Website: walmart
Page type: cart
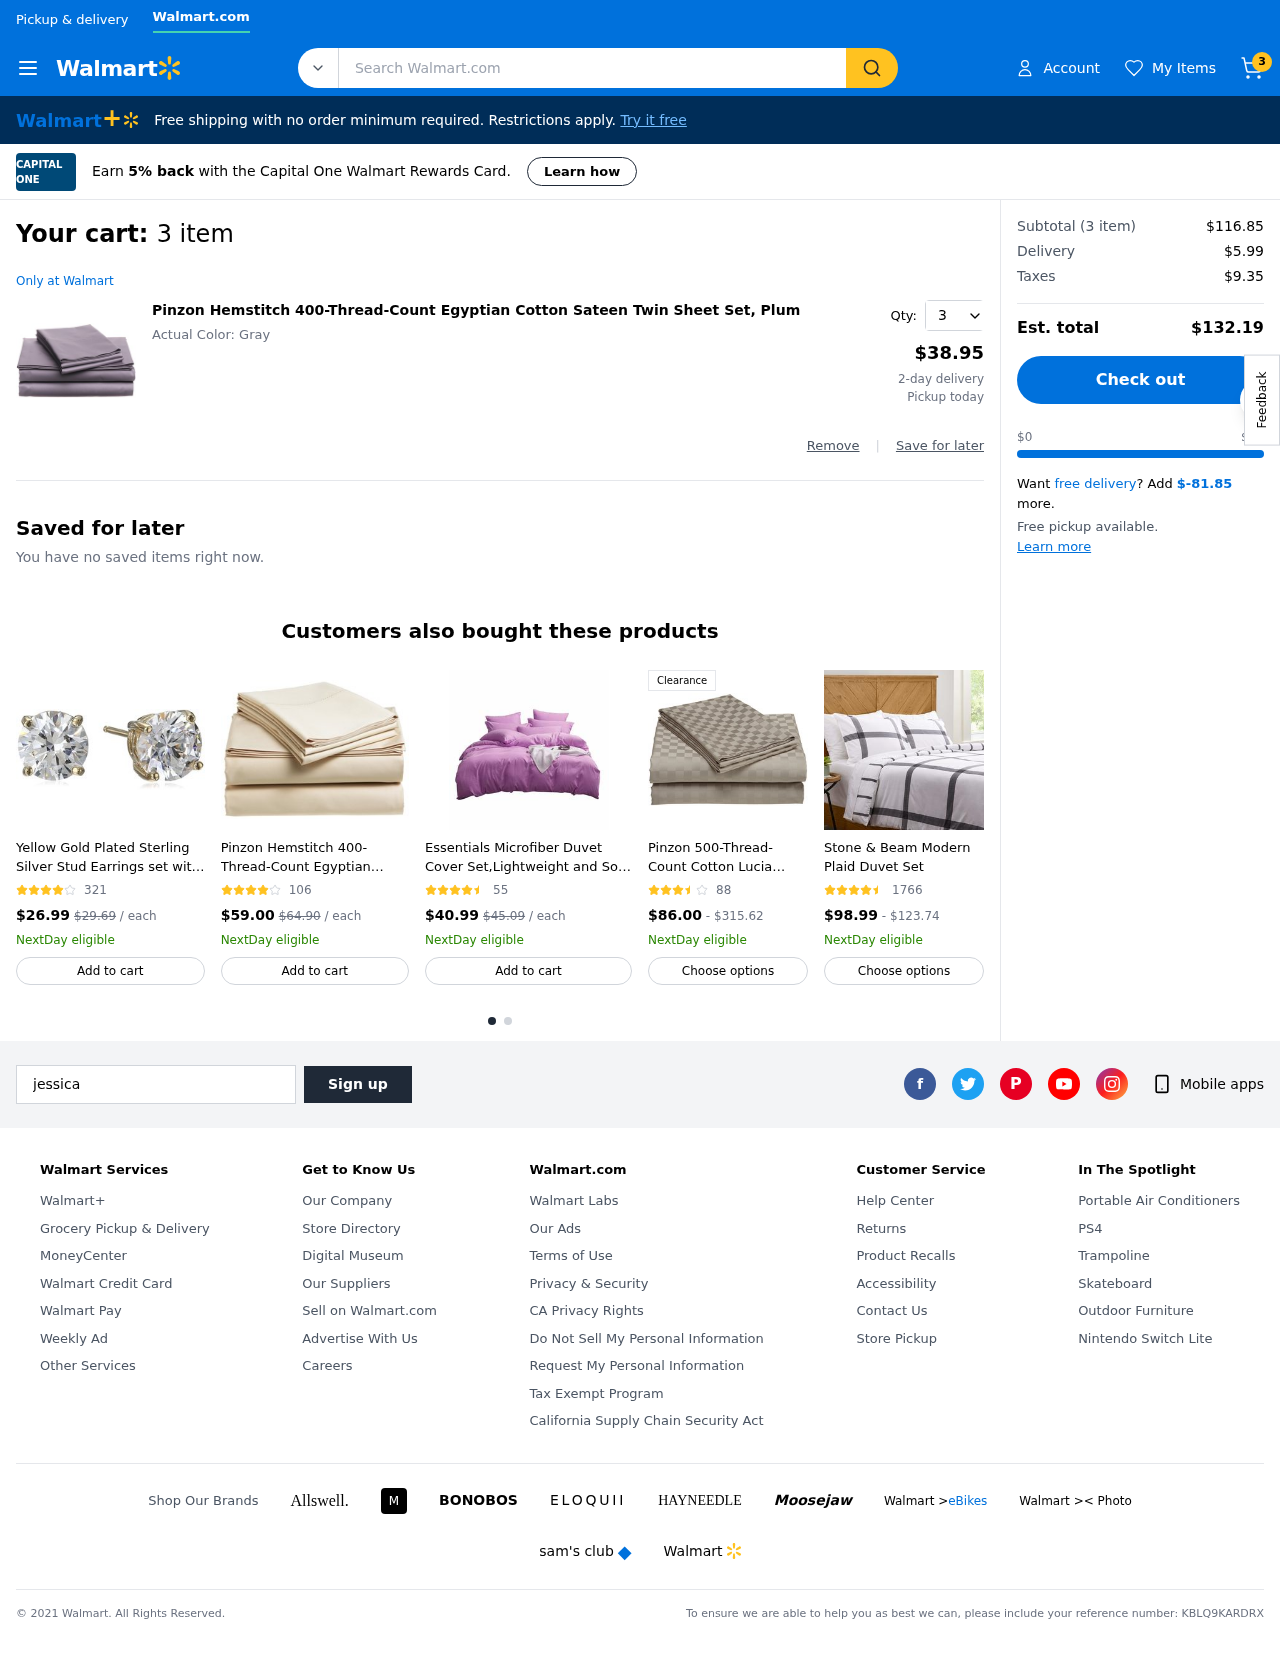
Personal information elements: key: PII_EMAIL
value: jessica_navarro@yahoo.com
Product elements: key: PRODUCT1_NAME
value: Pinzon Hemstitch 400-Thread-Count Egyptian Cotton Sateen Twin Sheet Set, Plum
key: PRODUCT1_PRICE
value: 38.95
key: PRODUCT1_QUANTITY
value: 3
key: PRODUCT2_NAME
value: Yellow Gold Plated Sterling Silver Stud Earrings set with Round Cut Swarovski Zirconia (4 cttw)
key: PRODUCT2_NUM_RATINGS
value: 321
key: PRODUCT2_PRICE
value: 26.99
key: PRODUCT3_NAME
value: Pinzon Hemstitch 400-Thread-Count Egyptian Cotton Sateen Sheet Set - California King, Maize
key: PRODUCT3_NUM_RATINGS
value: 106
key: PRODUCT3_PRICE
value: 59
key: PRODUCT4_NAME
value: Essentials Microfiber Duvet Cover Set,Lightweight and Soft Bedding Set (8 Sizes,12 Colours)(200x220+
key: PRODUCT4_NUM_RATINGS
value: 55
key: PRODUCT4_PRICE
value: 40.99
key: PRODUCT5_NAME
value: Pinzon 500-Thread-Count Cotton Lucia Checks Queen Sheet Set, Dune
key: PRODUCT5_NUM_RATINGS
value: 88
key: PRODUCT5_PRICE
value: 86
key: PRODUCT6_NAME
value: Stone & Beam Modern Plaid Duvet Set
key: PRODUCT6_NUM_RATINGS
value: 1766
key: PRODUCT6_PRICE
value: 98.99
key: PRODUCT2_ORIGINAL_PRICE
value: $29.69
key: PRODUCT3_ORIGINAL_PRICE
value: $64.90
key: PRODUCT4_ORIGINAL_PRICE
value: $45.09
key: PRODUCT5_PRICE_MAX
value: $315.62
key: PRODUCT6_PRICE_MAX
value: $123.74
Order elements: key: ORDER_NUM_ITEMS
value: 3
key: ORDER_NUM_ITEMS
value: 3 item
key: ORDER_SUBTOTAL
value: $116.85
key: ORDER_SHIPPING_COST
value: $5.99
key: ORDER_TAX
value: $9.35
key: ORDER_TOTAL
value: $132.19
Search elements: key: HEADER_SEARCH
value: Search Walmart.com